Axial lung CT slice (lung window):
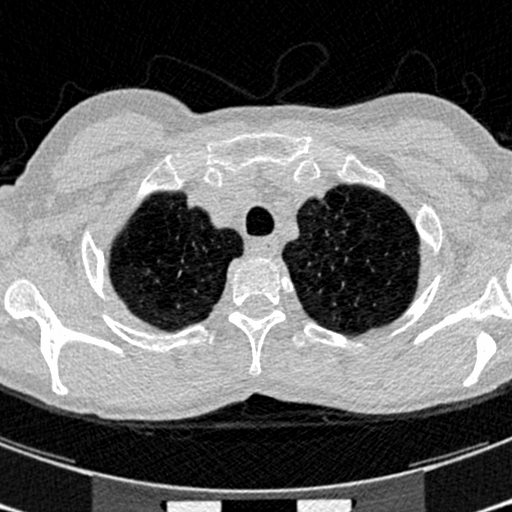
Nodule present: no